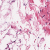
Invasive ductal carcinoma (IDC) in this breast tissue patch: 0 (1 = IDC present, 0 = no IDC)